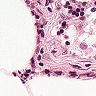
Metastatic tissue present: no